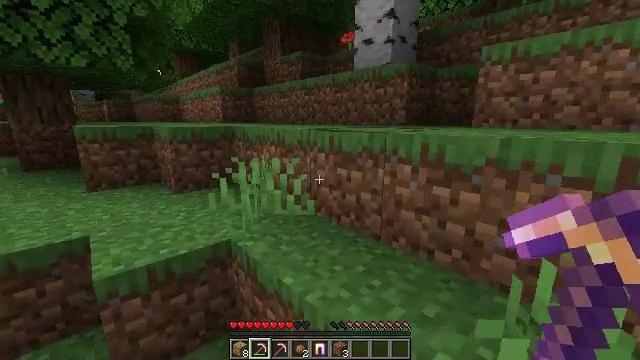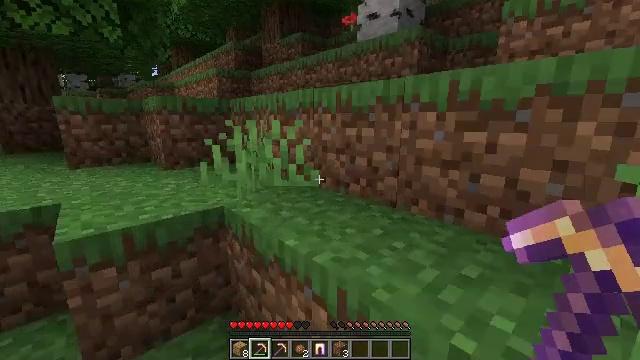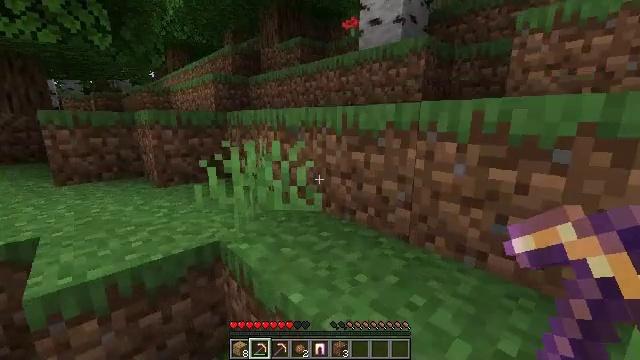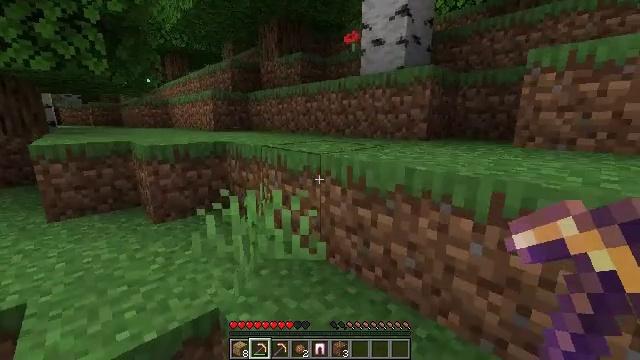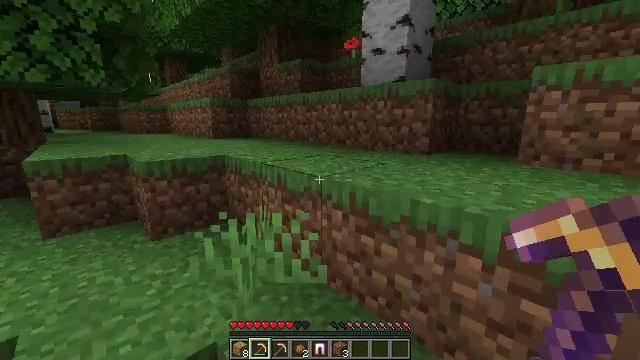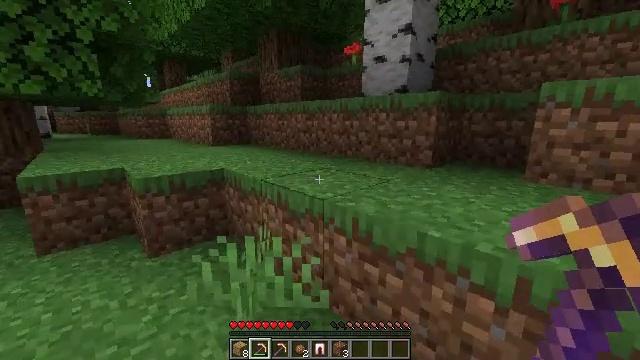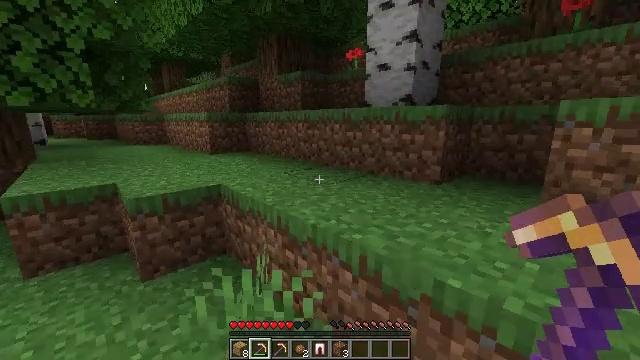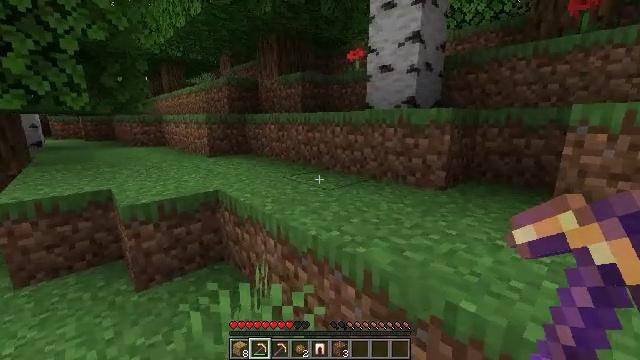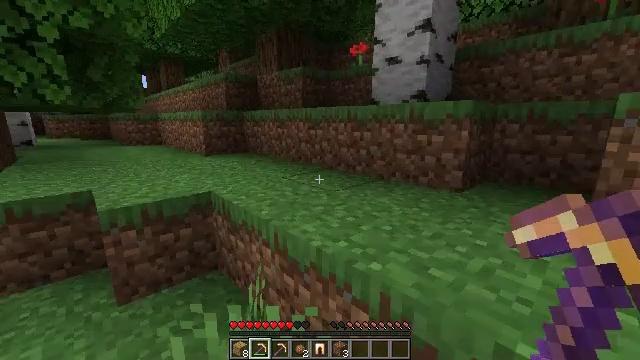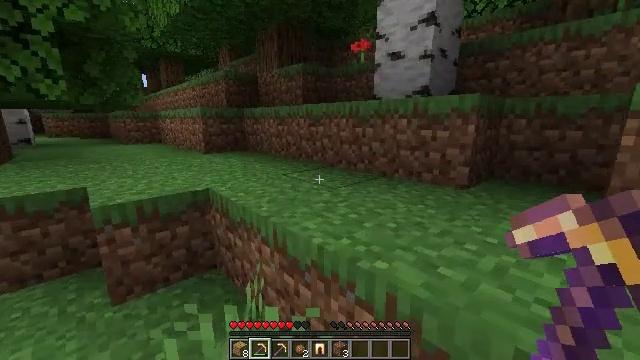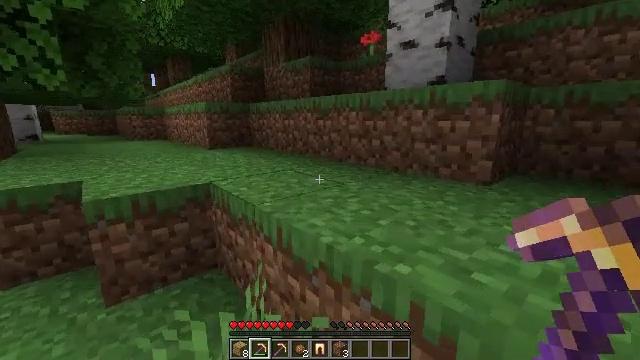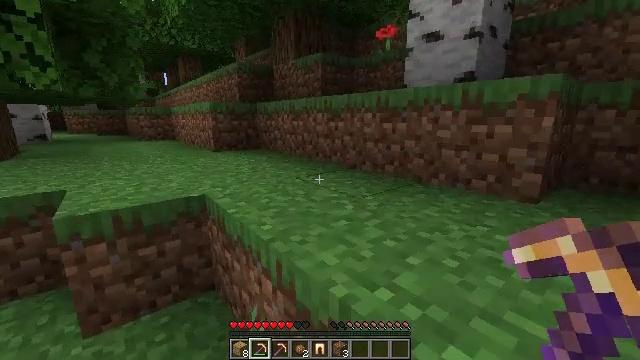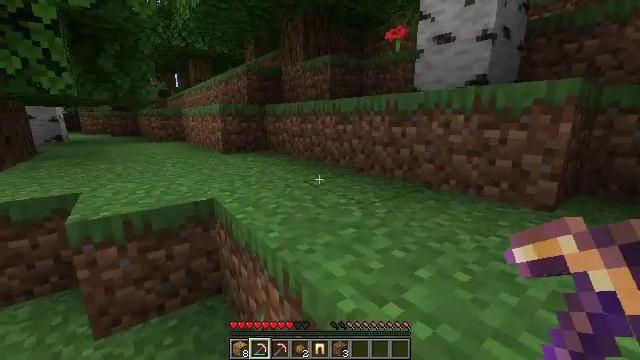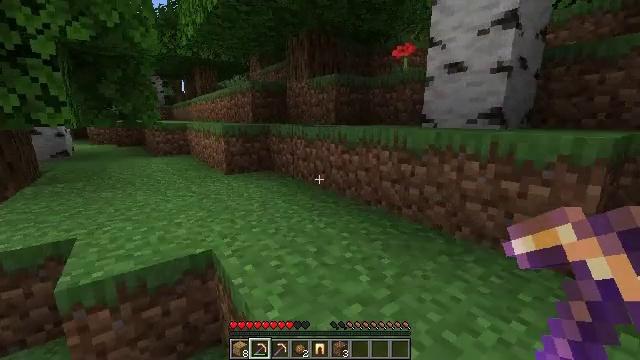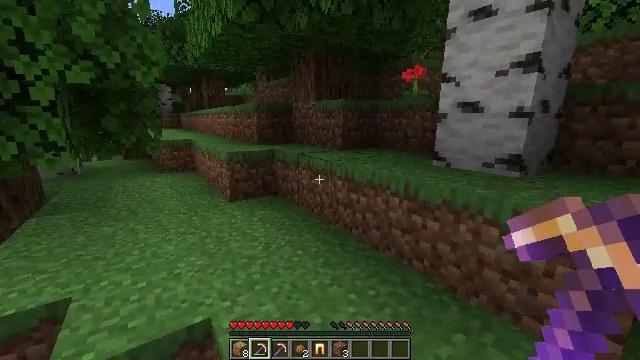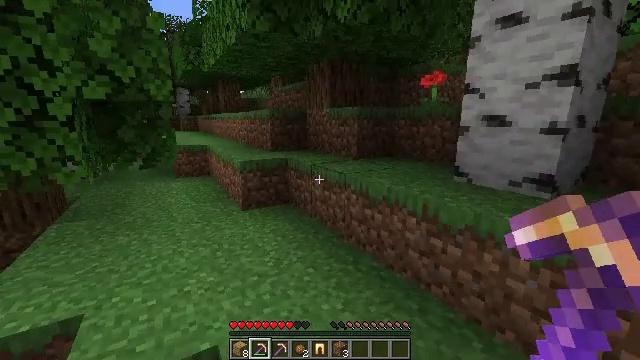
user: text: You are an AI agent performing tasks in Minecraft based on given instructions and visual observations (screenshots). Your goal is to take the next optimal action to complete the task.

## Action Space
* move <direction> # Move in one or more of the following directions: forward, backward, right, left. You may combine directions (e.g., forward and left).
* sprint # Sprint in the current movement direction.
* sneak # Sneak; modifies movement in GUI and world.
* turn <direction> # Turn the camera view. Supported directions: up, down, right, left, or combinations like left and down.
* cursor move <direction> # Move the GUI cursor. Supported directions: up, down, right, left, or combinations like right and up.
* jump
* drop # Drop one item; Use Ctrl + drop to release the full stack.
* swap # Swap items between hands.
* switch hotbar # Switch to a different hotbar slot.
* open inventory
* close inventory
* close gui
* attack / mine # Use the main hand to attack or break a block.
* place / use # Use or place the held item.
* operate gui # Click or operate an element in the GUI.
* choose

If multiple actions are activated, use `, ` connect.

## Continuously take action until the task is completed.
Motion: motion action
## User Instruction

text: Gather oak leaves by attacking.
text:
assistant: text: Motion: move forward, jump
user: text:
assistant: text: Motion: move forward, jump
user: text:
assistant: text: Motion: move forward, jump
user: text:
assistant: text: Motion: move forward, jump
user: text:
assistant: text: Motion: move forward, jump
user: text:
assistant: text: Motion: move forward, jump
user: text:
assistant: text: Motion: move forward, jump
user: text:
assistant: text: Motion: move forward, jump
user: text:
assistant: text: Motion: move forward, jump
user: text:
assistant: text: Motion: move forward, turn left, jump
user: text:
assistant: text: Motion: move forward, turn left, jump
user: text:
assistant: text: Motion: move forward, turn left, jump
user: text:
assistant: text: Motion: move forward, turn left, jump
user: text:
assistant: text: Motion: move forward, turn left, jump
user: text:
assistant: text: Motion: move forward, turn left, jump
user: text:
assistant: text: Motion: move forward, turn left, jump
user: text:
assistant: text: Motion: move forward, turn left, jump
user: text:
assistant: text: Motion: move forward, jump
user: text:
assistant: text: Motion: move forward, jump
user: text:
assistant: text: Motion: move forward, jump
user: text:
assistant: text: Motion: move forward, jump
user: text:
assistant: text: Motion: move forward, turn left, jump
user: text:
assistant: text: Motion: move forward, turn left, jump
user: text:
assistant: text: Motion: move forward, turn left, jump
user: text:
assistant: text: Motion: move forward, turn left, jump
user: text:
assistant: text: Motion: move forward, turn left, jump
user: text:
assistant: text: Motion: move forward, turn left, jump
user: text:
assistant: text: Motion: move forward, turn left, jump
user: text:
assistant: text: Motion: move forward, turn left, jump
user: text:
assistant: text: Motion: move forward, turn left, jump